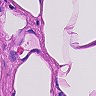
Metastatic tissue present: no